Question:
Is is possible to set property of User Controls to be able to browse file path within project as in the figure ?
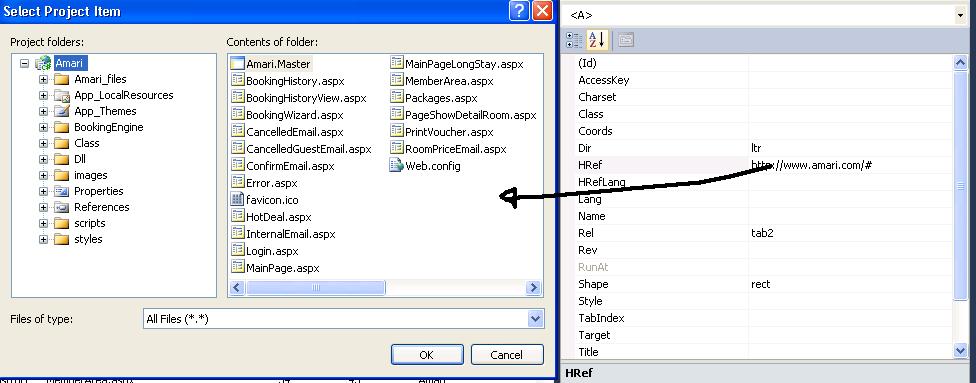
Answer: Yes, see the <URL>.
Basically, you will declare your property like this :
'''
[EditorAttribute(typeof(System.Web.UI.Design.UrlEditor), typeof(UITypeEditor))]
public string YourProp
{
get
{
return (string)ViewState["YourProp"];
}
set
{
ViewState["YourProp"] = value;
}
}
'''